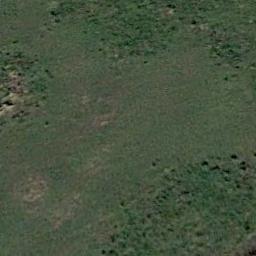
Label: meadow